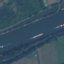
Label: River